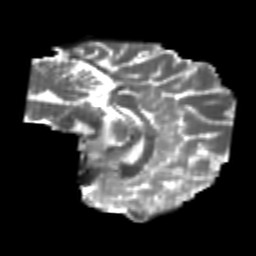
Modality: T2w
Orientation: sagittal
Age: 23
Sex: male
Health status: healthy
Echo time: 0.074 s